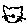
Label: cat